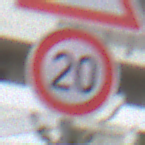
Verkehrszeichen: Geschwindigkeit20
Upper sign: KurveRechts
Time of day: Midday
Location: Outdoor (Urban)
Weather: Overcast
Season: NotSpecified
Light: Natural